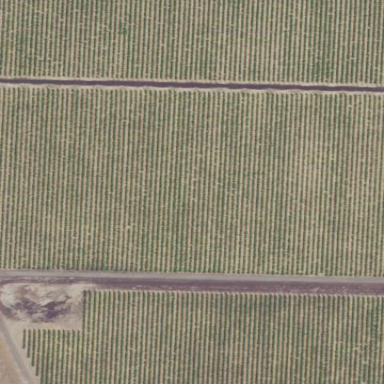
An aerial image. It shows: Vineyard with grape crops.